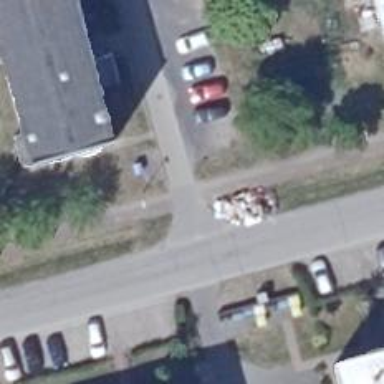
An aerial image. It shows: Sidewalk.